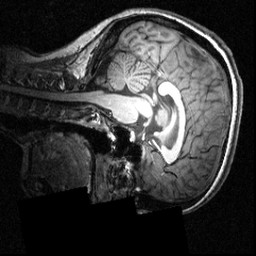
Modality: T1w
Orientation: sagittal
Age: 19
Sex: female
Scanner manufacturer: siemens
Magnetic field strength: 3.951 T
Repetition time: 1.5 s
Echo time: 0.00335 s